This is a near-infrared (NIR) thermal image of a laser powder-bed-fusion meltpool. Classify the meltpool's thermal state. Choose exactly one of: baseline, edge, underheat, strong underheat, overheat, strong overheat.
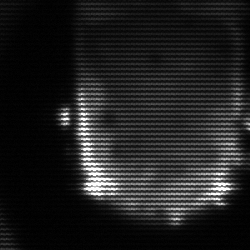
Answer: baseline